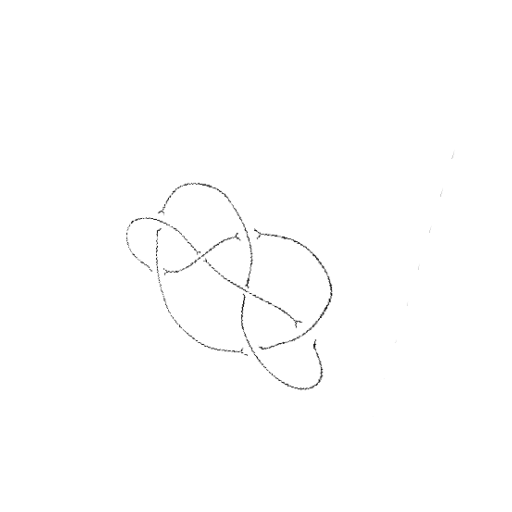
Crossing number: 7